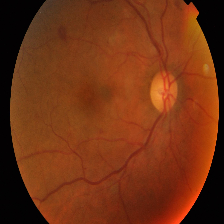
Diabetic retinopathy grade: Proliferative DR